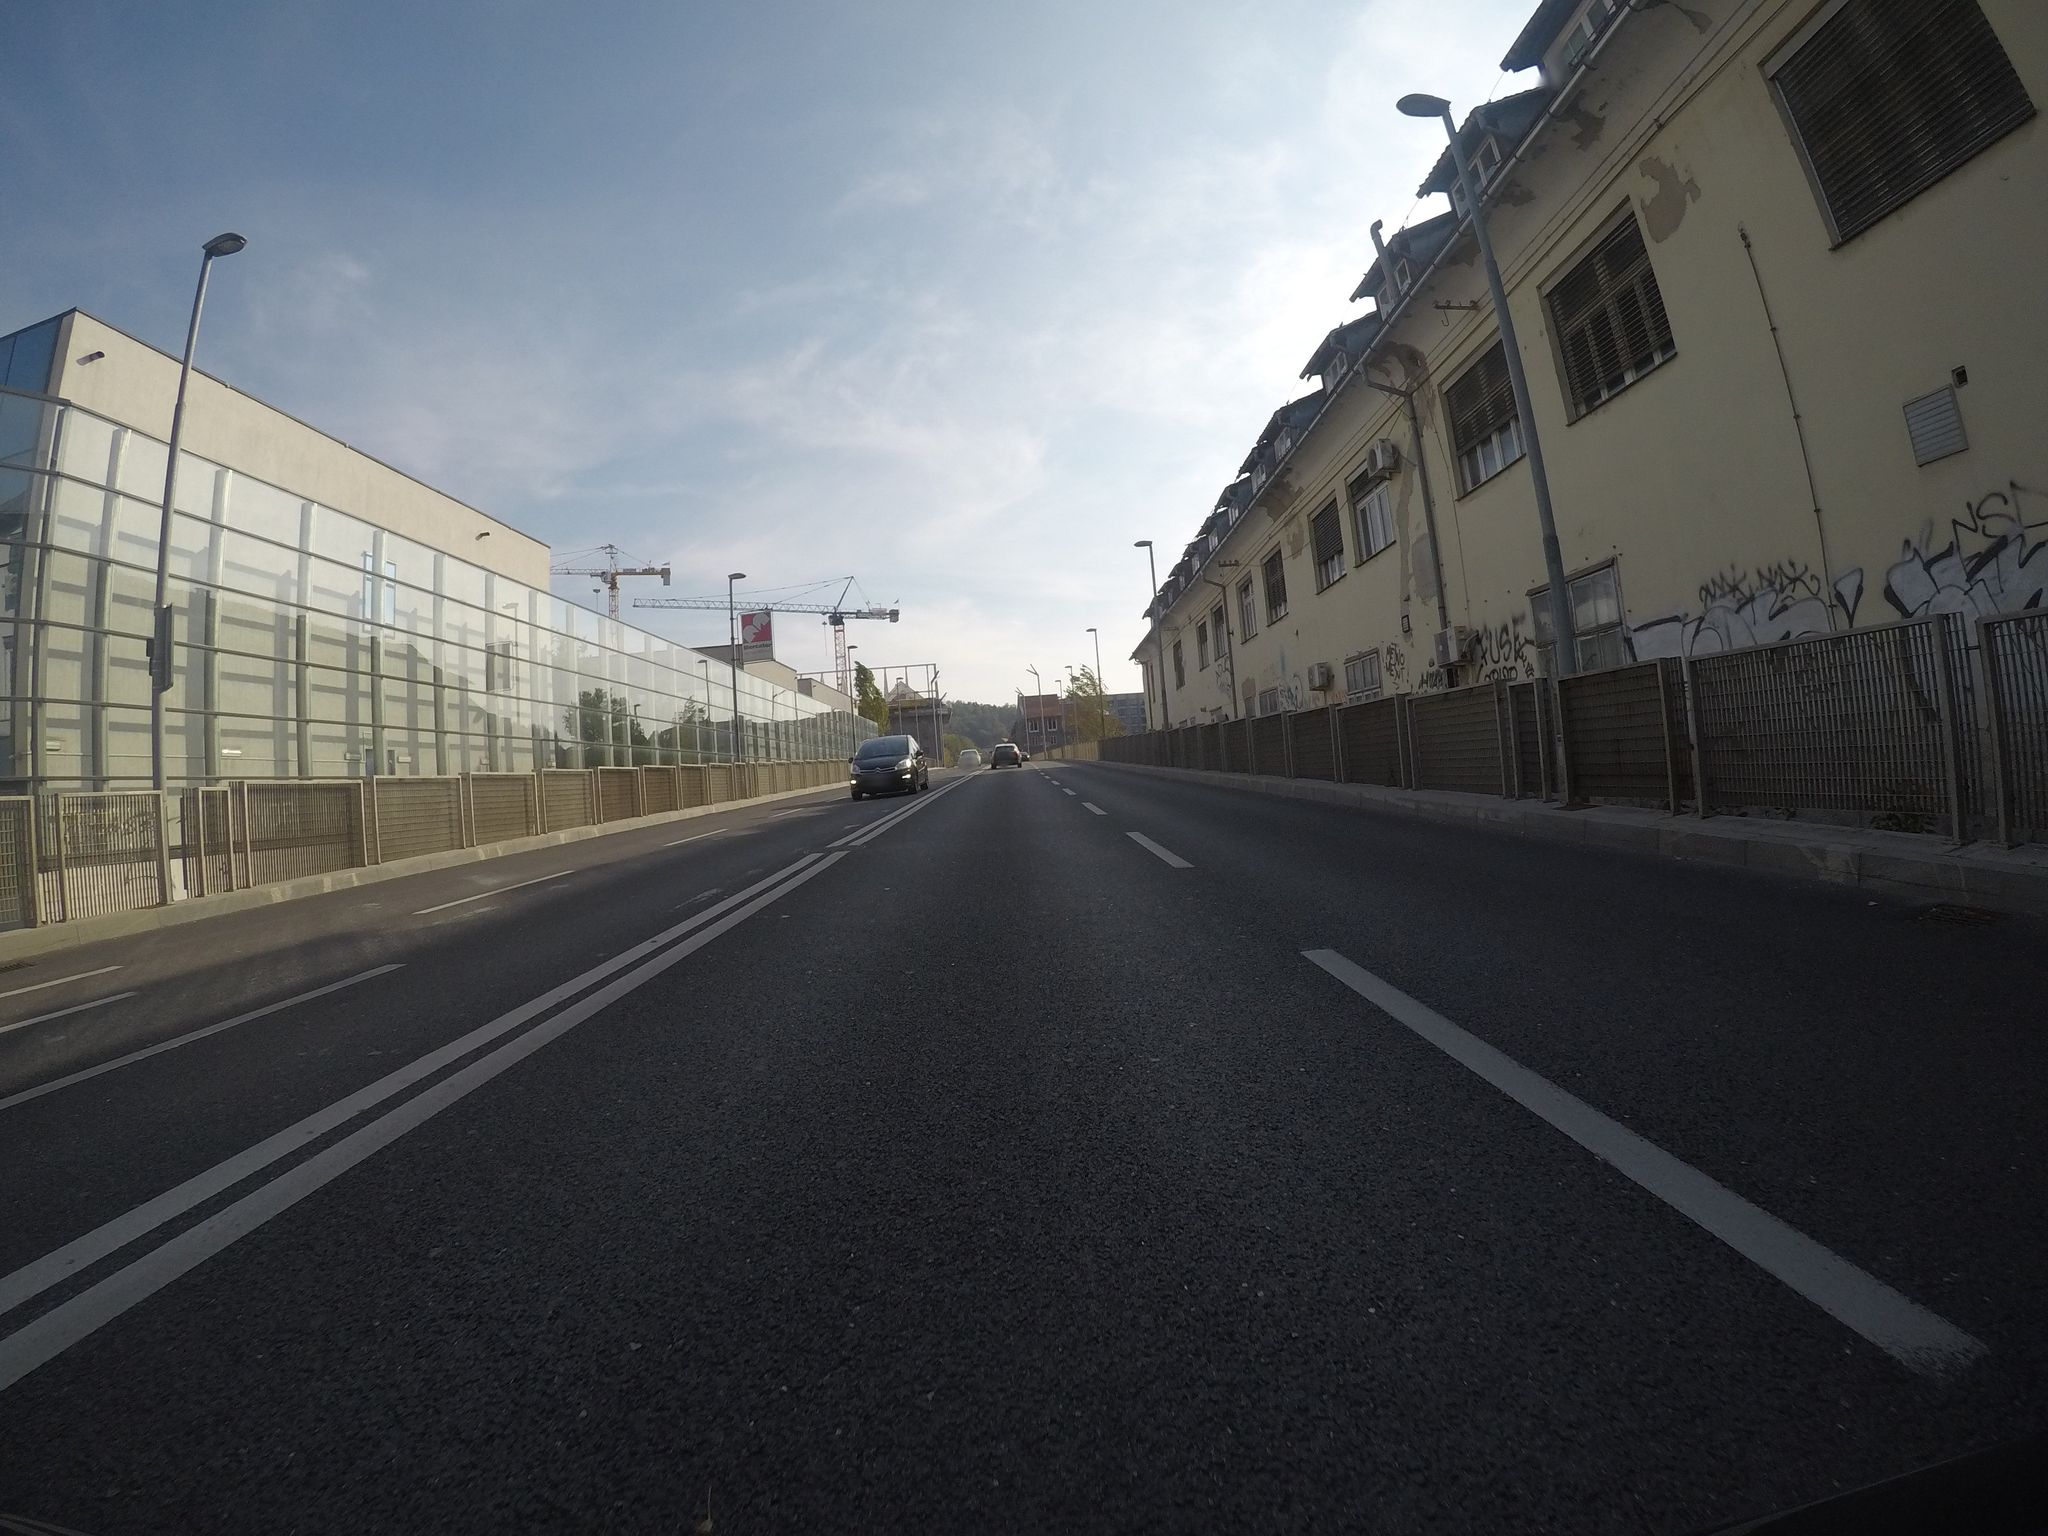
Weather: snowy
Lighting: day
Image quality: good
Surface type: cycling surface
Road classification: primary
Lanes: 4
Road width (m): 2
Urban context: urban centre
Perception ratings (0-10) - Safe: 1.86, Lively: 4.68, Beautiful: 3.79, Boring: 8.9, Depressing: 8.46, Wealthy: 5.02